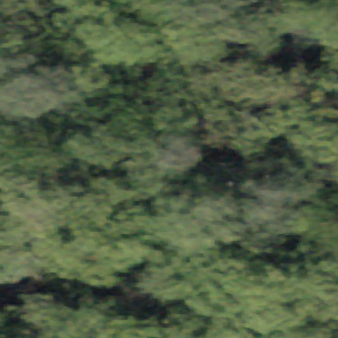
Label: other